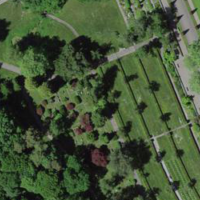
EUNIS habitat code: 53
Species observed at this site:
Fagus sylvatica